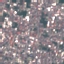
Land use / land cover class: Residential